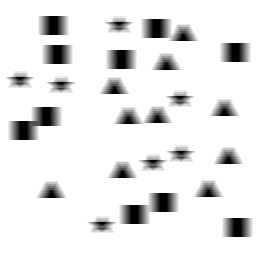
Squares: 10
Triangles: 10
Stars: 7
Total shapes: 27